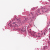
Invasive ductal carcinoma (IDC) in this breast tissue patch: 0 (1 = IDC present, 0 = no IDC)